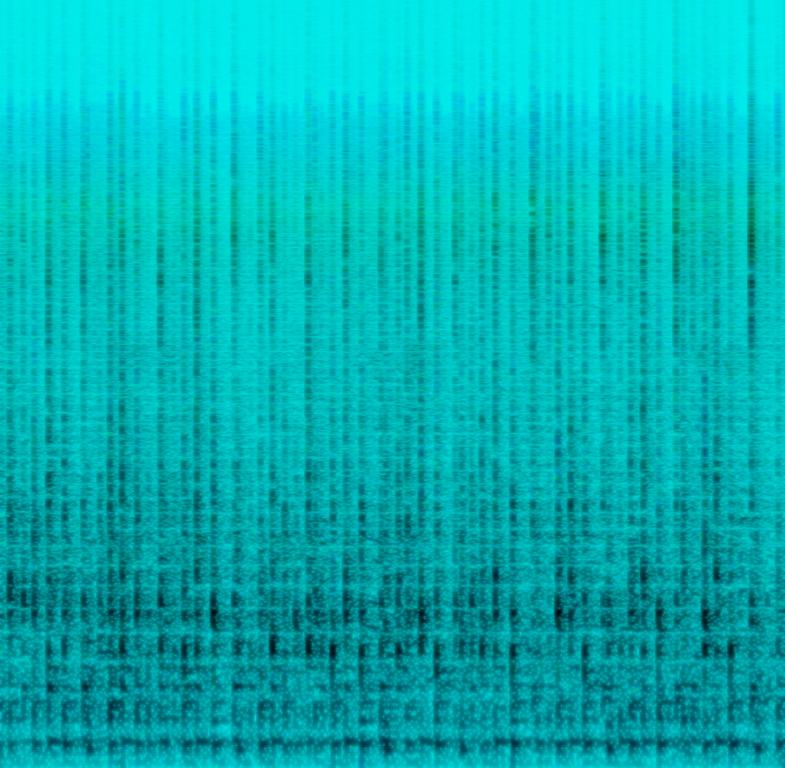
The song is an instrumental. The song is medium fast tempo with percussionists playing a groovy rhythm on three clap boxes. The sound quality is poor with a lot of ambient crowd noise.